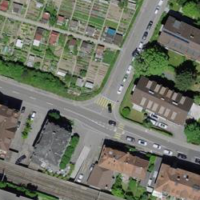
EUNIS habitat code: 53
Species observed at this site:
Allium ursinum